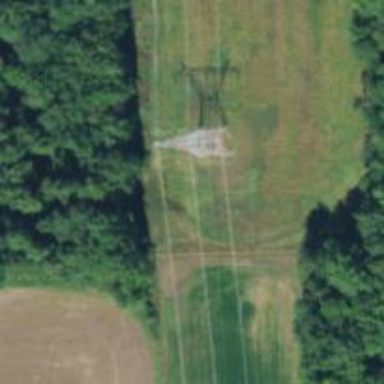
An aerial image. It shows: Lattice structure tower used for power transmission.